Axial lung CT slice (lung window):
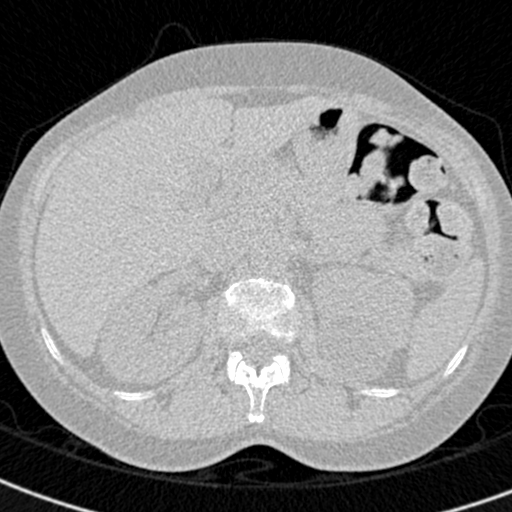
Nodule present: no